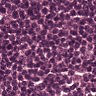
Metastatic tissue present: no